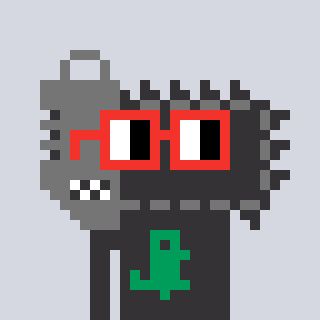
a pixel art character with square red glasses, a chainsaw-shaped head and a grayscale-colored body on a cool background